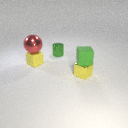
small yellow rubber cube to the left of small yellow metal cube